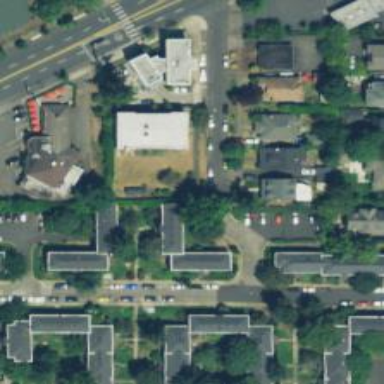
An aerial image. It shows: Residential road with sidewalk on the left side.